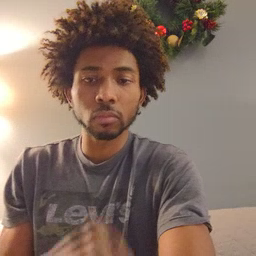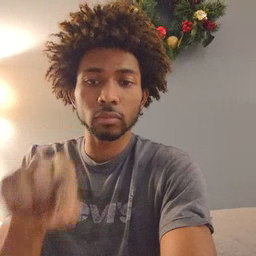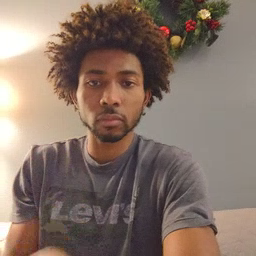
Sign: there